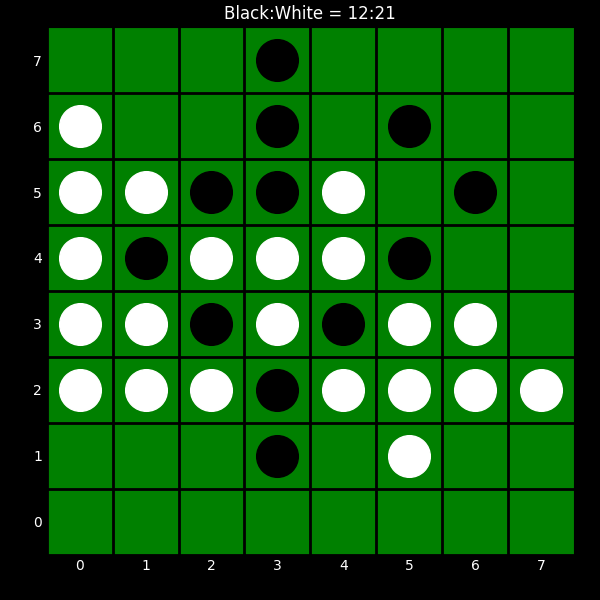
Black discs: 12
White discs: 21